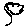
Label: tree